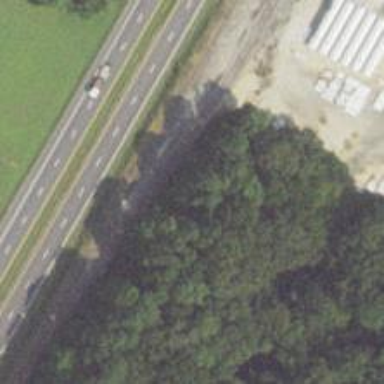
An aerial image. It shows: Disused railway siding.